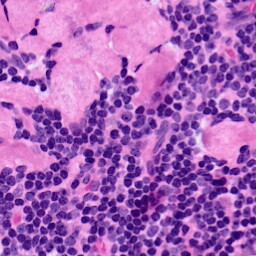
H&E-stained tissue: LymphNode